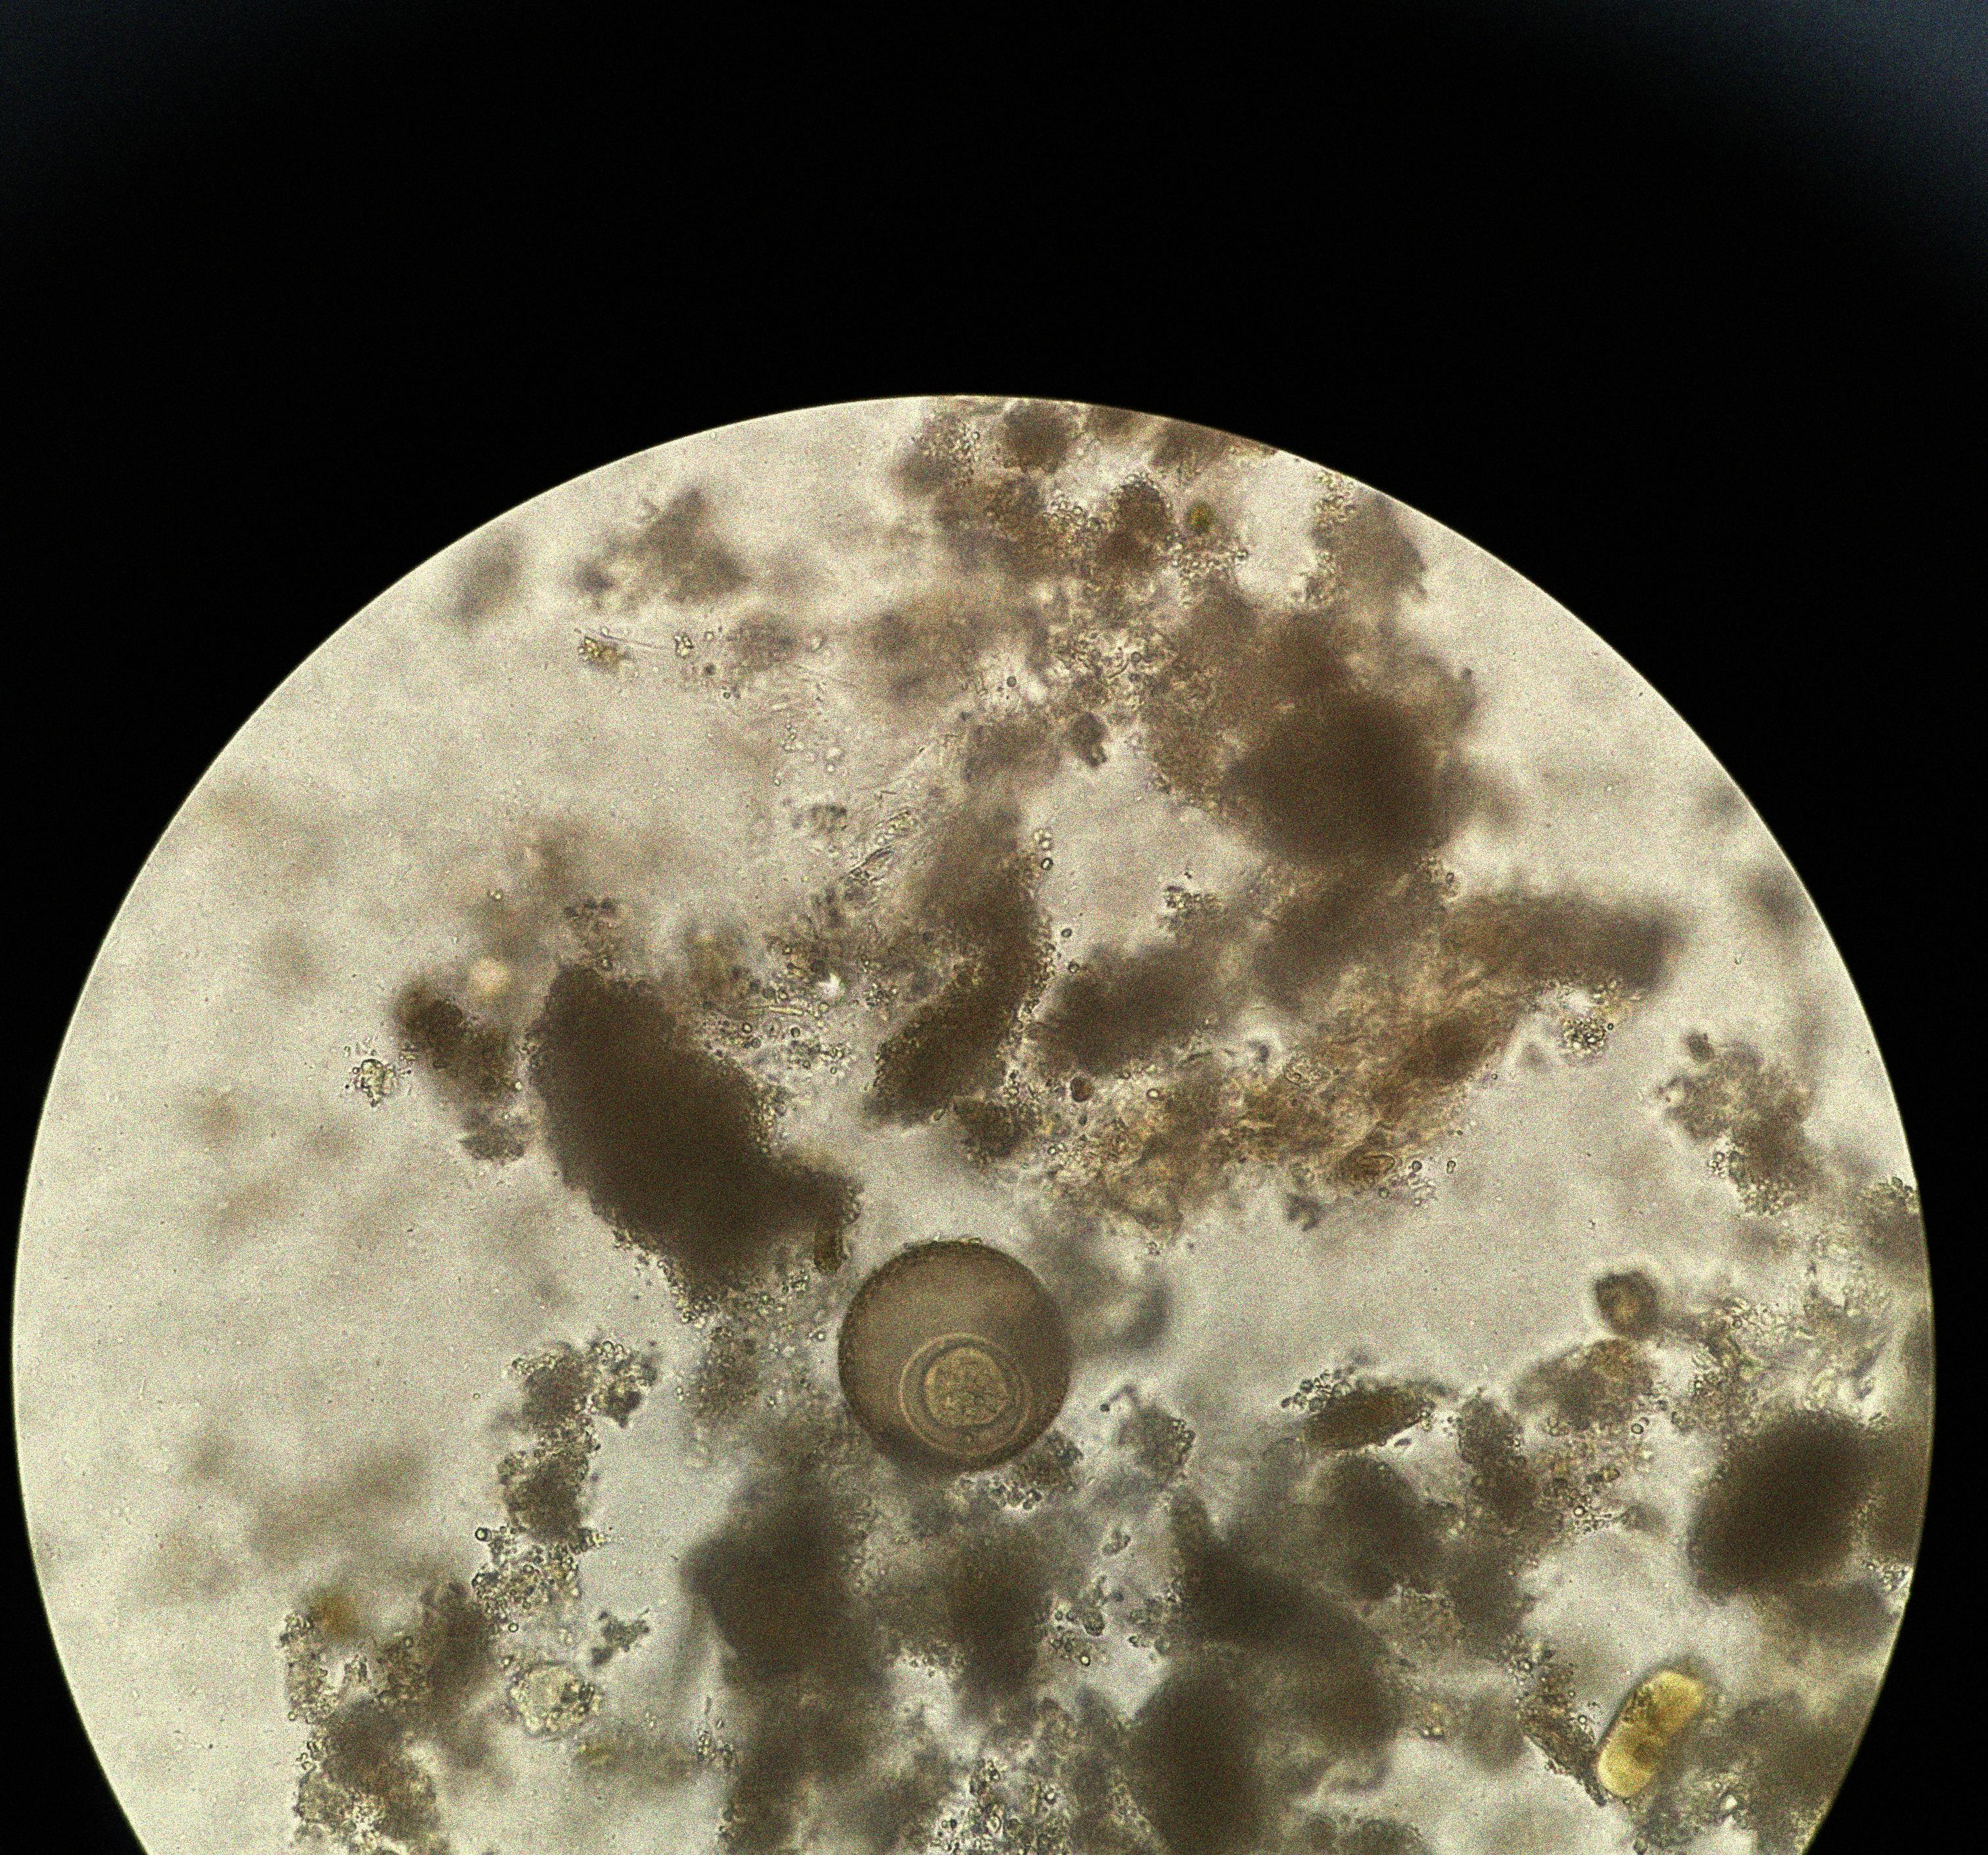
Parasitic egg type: Hymenolepis diminuta